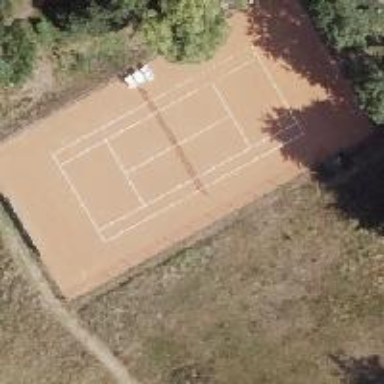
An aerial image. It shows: Tennis court on the leisure land pitch.